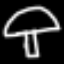
Label: mushroom